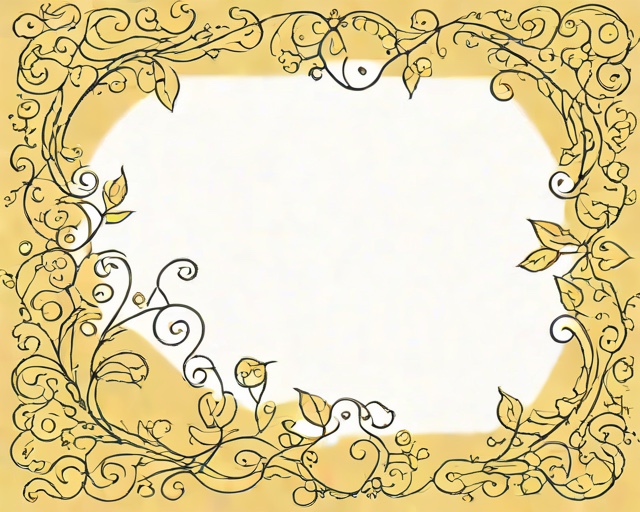
Category: Anniversary